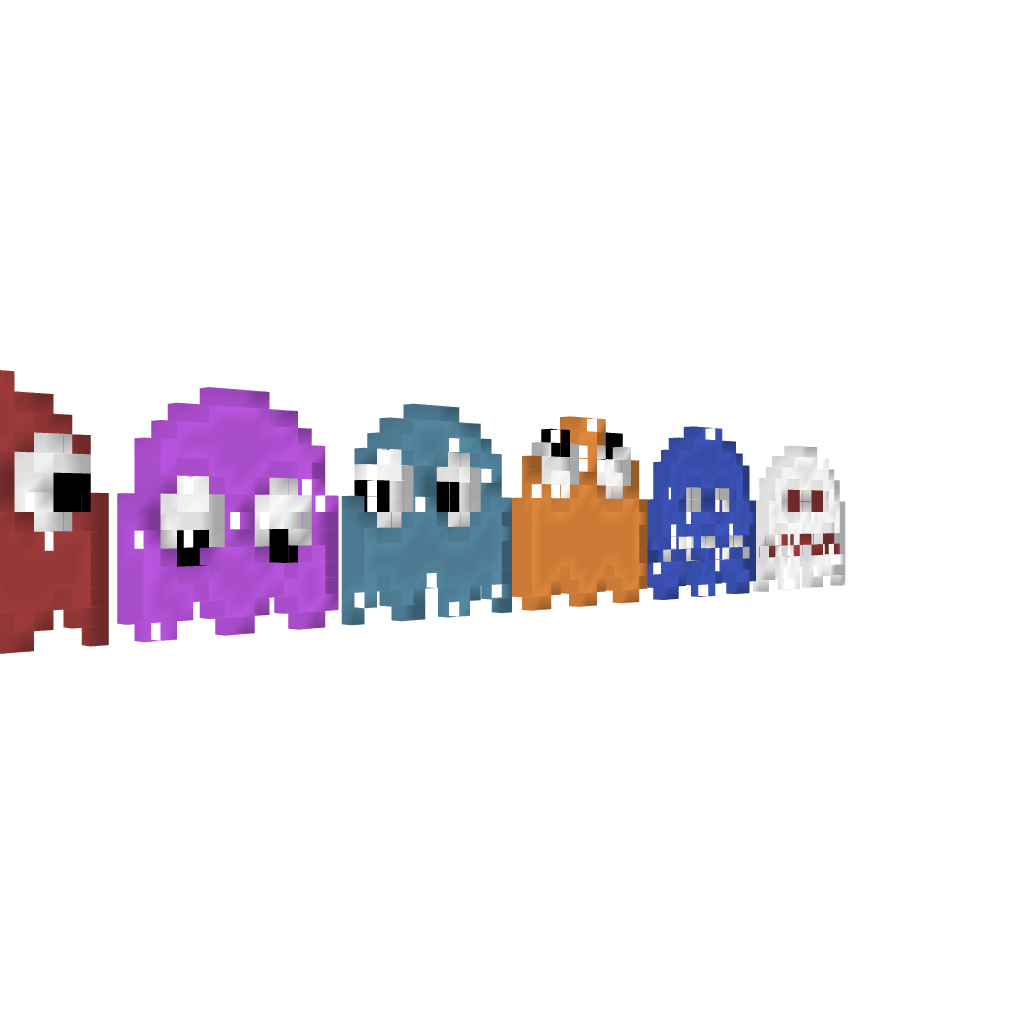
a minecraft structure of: Pac-man Ghosts bad low quality